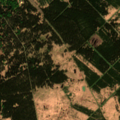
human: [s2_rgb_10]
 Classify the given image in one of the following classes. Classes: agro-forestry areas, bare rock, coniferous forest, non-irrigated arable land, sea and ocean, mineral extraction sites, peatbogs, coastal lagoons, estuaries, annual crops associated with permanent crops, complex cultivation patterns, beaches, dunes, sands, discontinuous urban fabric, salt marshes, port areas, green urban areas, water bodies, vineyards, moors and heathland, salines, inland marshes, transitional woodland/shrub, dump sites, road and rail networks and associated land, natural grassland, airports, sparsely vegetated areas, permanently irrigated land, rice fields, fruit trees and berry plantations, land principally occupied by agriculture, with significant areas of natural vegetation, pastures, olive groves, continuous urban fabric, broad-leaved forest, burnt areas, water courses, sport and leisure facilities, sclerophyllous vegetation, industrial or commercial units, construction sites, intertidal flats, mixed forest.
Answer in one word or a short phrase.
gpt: coniferous forest, mixed forest, transitional woodland/shrub